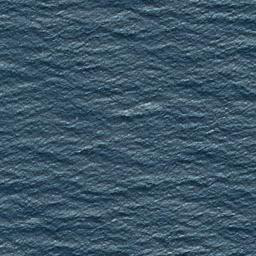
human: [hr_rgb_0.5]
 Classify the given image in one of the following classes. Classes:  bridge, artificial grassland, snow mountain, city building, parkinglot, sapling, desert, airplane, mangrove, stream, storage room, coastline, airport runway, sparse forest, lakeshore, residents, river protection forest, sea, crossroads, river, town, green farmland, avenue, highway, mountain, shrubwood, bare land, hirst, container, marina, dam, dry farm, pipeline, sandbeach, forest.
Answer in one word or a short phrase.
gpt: sea